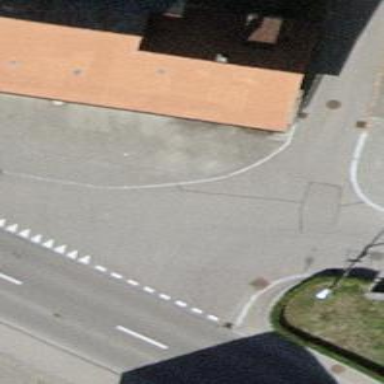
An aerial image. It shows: Unclassified asphalt road without sidewalk.